Question: I need to be able to search a Linked List for certain unique elements (username, password, email) and after finding these elements I need to go to the next node in the list and begin a series of statements allowing users to change profile information. For some reason my code just doesn't work and I have no idea how to fix it. Any help would be great!

<URL>
So the User fills out the Required information and if they want to change profile information such as "Name" or "Gender" they change the information then set the ComboBox next to it to "Yes" then click the button "Save Settings".
'''
tobi
tobi123
tobi@hotmail.com
tobi
Mixed Breed
Male
1-2
Virginia
Walking
peppy
peppy123
peppy@hotmail.com
peppy
Chihuahua
Male
5-6
Virginia
Eating
'''
'''
private void jButtonP1ActionPerformed(java.awt.event.ActionEvent evt) {
//New Linked List created from file
LinkedList<Account> account = new LinkedList<Account>();
try
{
read(account, "doggydates.txt");
} catch (Exception e)
{
System.err.println(e.toString());
}
display(account);
//user information
String username = jTextFieldP3.getText();
String password = jPasswordFieldP1.getText();
String email = jTextFieldP4.getText();
String name = jTextFieldP1.getText();
String breed = (String) jComboBoxP4.getSelectedItem();
String gender = (String) jComboBoxP3.getSelectedItem();
String age = (String) jComboBoxP1.getSelectedItem();
String state = (String) jComboBoxP2.getSelectedItem();
String hobby = jTextFieldP2.getText();
//change combo boxes
String passchange = (String) jComboBoxP13.getSelectedItem();
String emailchange = (String) jComboBoxP14.getSelectedItem();
String namechange = (String) jComboBoxP6.getSelectedItem();
String breedchange = (String) jComboBoxP7.getSelectedItem();
String genderchange = (String) jComboBoxP8.getSelectedItem();
String agechange = (String) jComboBoxP9.getSelectedItem();
String statechange = (String) jComboBoxP10.getSelectedItem();
String hobbychange = (String) jComboBoxP11.getSelectedItem();
//cancel combo box
String accountcancel = (String) jComboBoxP5.getSelectedItem();
if(username.equals("") || password.equals("") || email.equals("")) // If password and username is empty > Do this >>>
{
jButtonP1.setEnabled(false);
jTextFieldP3.setText("");
jPasswordFieldP1.setText("");
jTextFieldP4.setText("");
jButtonP1.setEnabled(true);
this.setVisible(true);
}
else
{
ListIterator<Account> itr = account.listIterator();
while (itr.hasNext())
{
Account item = itr.next();
if(item.getUsername().equals(username) && item.getPassword().equals(password))
{
if(passchange.equals("Yes"))
{
for(Account acc : account){
if(acc.getUsername().equals(username)){
acc.goToNext();
acc.setDataAtCurrent(password);
}
}
}
if(emailchange.equals("Yes"))
{
for(Account acc : account){
if(acc.getUsername().equals(username)){
acc.goToNext();
acc.goToNext();
acc.setDataAtCurrent(email);
}
}
}
if(namechange.equals("Yes"))
{
for(Account acc : account){
if(acc.getUsername().equals(username)){
acc.goToNext();
acc.goToNext();
acc.goToNext();
acc.setDataAtCurrent(name);
}
}
}
if(breedchange.equals("Yes"))
{
for(Account acc : account){
if(acc.getUsername().equals(username)){
acc.goToNext();
acc.goToNext();
acc.goToNext();
acc.goToNext();
acc.setDataAtCurrent(breed);
}
}
}
if(genderchange.equals("Yes"))
{
for(Account acc : account){
if(acc.getUsername().equals(username)){
acc.goToNext();
acc.goToNext();
acc.goToNext();
acc.goToNext();
acc.goToNext();
acc.setDataAtCurrent(gender);
}
}
}
if(agechange.equals("Yes"))
{
for(Account acc : account){
if(acc.getUsername().equals(username)){
acc.goToNext();
acc.goToNext();
acc.goToNext();
acc.goToNext();
acc.goToNext();
acc.goToNext();
acc.setDataAtCurrent(age);
}
}
}
if(statechange.equals("Yes"))
{
for(Account acc : account){
if(acc.getUsername().equals(username)){
acc.goToNext();
acc.goToNext();
acc.goToNext();
acc.goToNext();
acc.goToNext();
acc.goToNext();
acc.goToNext();
acc.setDataAtCurrent(state);
}
}
}
if(hobbychange.equals("Yes"))
{
for(Account acc : account){
if(acc.getUsername().equals(username)){
acc.goToNext();
acc.goToNext();
acc.goToNext();
acc.goToNext();
acc.goToNext();
acc.goToNext();
acc.goToNext();
acc.goToNext();
acc.setDataAtCurrent(hobby);
}
}
}
if(accountcancel.equals("Yes"))
{
for(Account acc : account){
if(acc.getUsername().equals(username)){
acc.deleteCurrentNode();
acc.goToNext();
acc.deleteCurrentNode();
acc.goToNext();
acc.deleteCurrentNode();
acc.goToNext();
acc.deleteCurrentNode();
acc.goToNext();
acc.deleteCurrentNode();
acc.goToNext();
acc.deleteCurrentNode();
acc.goToNext();
acc.deleteCurrentNode();
acc.goToNext();
acc.deleteCurrentNode();
acc.goToNext();
acc.deleteCurrentNode();
}
}
}
}
}
String file_name = "doggydates.txt";
try {
FileWriter fstream = new FileWriter(file_name);
BufferedWriter out = new BufferedWriter(fstream);
ListIterator itr2 = account.listIterator();
while (itr2.hasNext()) {
Account element = (Account) itr2.next();
out.write("" + element);
out.newLine();
}
out.close();
System.out.println("File created successfully.");
} catch (Exception e) {
}
}
}
'''
'''
public static void read(LinkedList<Account> account, String inputFileName) throws java.io.IOException{
BufferedReader infile = new BufferedReader(new FileReader(inputFileName));
while(infile.ready())
{
String username = readLine(infile);
String password = readLine(infile);
String email = readLine(infile);
String name = readLine(infile);
String breed = readLine(infile);
String gender = readLine(infile);
String age = readLine(infile);
String state = readLine(infile);
String hobby = readLine(infile);
Account a = new Account(username, password, email, name, breed, gender, age, state, hobby);
account.add(a);
a.showList();
}
infile.close();
}
'''
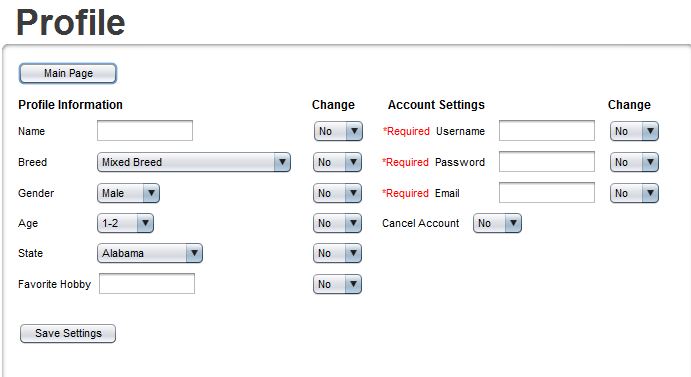
Answer: Looking at your code, you do this:
First, 'LinkedList<Account> account = new LinkedList<Account>();' this means that you're creating the list every time the user clicks button.
Second, 'ListIterator<Account> itr = account.listIterator();', but account is an empty list! So you can't compare any single object with any of your people data.
Last, but not least, 'read(account, "doggydates.txt");' I guess you're reading the file data and filling your list, after all the comparisons have been done.
Reorganize your code and try again.
UPDATE:
After reviewing all your code, I find some issues in your design:
1. The Account class is your entity. This class must have the data for your list. You can reuse this class like a Node of a LinkedList, specifying the pointer to other Account object reference, no need to use ListNode instance.
2. To implement a LinkedList, you're using the Account class. But this is inside a LinkedList<Account>, so you have a LinkedList of LinkedLists. I guess you don't want this behavior.
You could change your design to something more simple. I'll give you 2 samples for your design:
Form 1. Using your 'Acount' class as a LinkedList node.
'''
public class Account {
private Account next;
private Account previous;
private String username;
private String password;
private String email;
private String name;
private String breed;
private String gender;
private String age;
private String state;
private String hobby;
//constructor logic...
//getters and setters...
//toString method (for System.out.println)
}
public class AccountLinkedList {
private Account head;
private int size;
public AccountLinkedList() {
this.size = 0;
this.head = null;
}
public boolean insert(Account account) {
if (this.head == null) {
this.head = account;
} else {
Account current = head;
while (current.getNext() != null) {
current = current.getNext();
}
//maintain the LinkedList order
current.setNext(account);
account.setPrevious(current);
}
}
public Account findAccount(Account account) {
Account current = head;
while (current != null) {
if (current.equals(account) {
return current;
}
current = current.getNext();
}
return null;
}
//create the other methods to search, delete and traverse your list...
}
public class MyProgram {
public void jButtonP1ActionPerformed(java.awt.event.ActionEvent evt) {
Account account = new Account();
//set the account data, I'll just stick to username and
//password attributes
String username = jTextFieldP3.getText();
String password = jPasswordFieldP1.getText();
account.setUsername(username);
account.setPassword(password);
//perform the update
updateData();
}
public void updateData(Account account) {
AccountLinkedList accountList = new AccountLinkedList;
//loading data into our list
loadDataFromFile(accountList, "myFile.txt");
//perform the search operation
Account accountAux = accountList.findAccount(account);
//if the account is found, then update the accountAux data
if (accountAux != null) {
updateAccountData(accountAux, account);
} else {
accountList.insert(account);
}
//saving the modified data
saveDataToFile(accountList, "myFile.txt");
}
}
'''
Form 2. Use the 'Account' class like an entity and use the Java LinkedList implementation:
'''
//check that now you don't have the next and previous attributes
public class Account {
private String username;
private String password;
private String email;
private String name;
private String breed;
private String gender;
private String age;
private String state;
private String hobby;
//constructor logic...
//getters and setters...
//toString method (for System.out.println)
}
public class MyProgram {
public void jButtonP1ActionPerformed(java.awt.event.ActionEvent evt) {
Account account = new Account();
//set the account data, I'll just stick to username and
//password attributes
String username = jTextFieldP3.getText();
String password = jPasswordFieldP1.getText();
account.setUsername(username);
account.setPassword(password);
//perform the update
updateData();
}
public void updateData(Account account) {
LinkedList<Account> accountList = new LinkedList<Account>();
//loading data into our list
loadDataFromFile(accountList, "myFile.txt");
//perform the search operation
ListIterator<Account> li = accountList.listIterator();
Account accountAux = null;
while(li.hasNext()) {
accountAux = li.next();
//matching the account data outside with the current account
//of the list iterator, this is just a sample, you can change
//this logic
if (accountAux.equals(account) {
updateAccountData(accountAux, account);
break;
}
accountAux = null;
}
//in case the account was not fount in the LinkedList, add it.
if (accountAux == null)
accountList.add(account);
//saving the modified data
saveDataToFile(accountList, "myFile.txt");
}
}
'''
IMO, I'll stick to Form 2 instead of Form1. Hope it helps you.